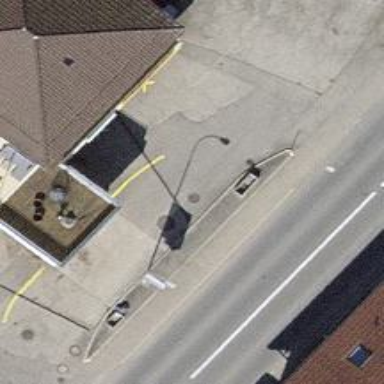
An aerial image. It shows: Fuel station.